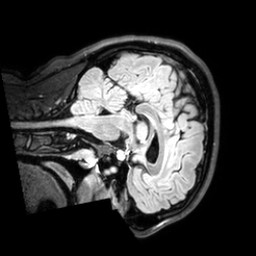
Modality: T1w
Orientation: sagittal
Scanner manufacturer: philips
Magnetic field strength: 3 T
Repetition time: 4.8 s
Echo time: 0.2586 s